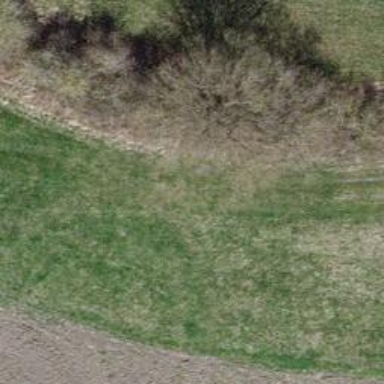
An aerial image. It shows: Row of trees in natural setting.